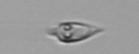
Label: Oxytoxum